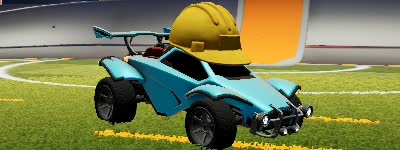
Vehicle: octane